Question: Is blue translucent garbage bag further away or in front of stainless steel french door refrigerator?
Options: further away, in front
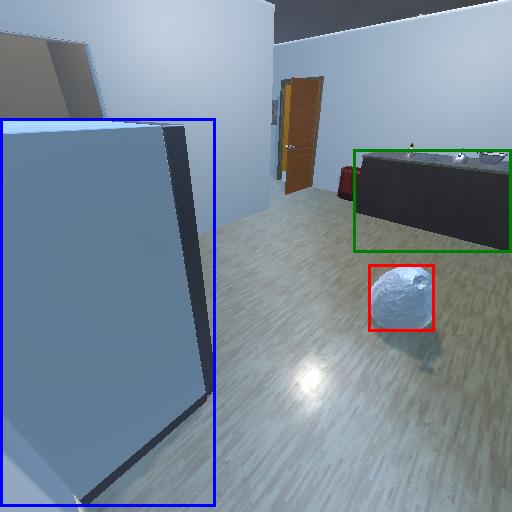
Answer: further away